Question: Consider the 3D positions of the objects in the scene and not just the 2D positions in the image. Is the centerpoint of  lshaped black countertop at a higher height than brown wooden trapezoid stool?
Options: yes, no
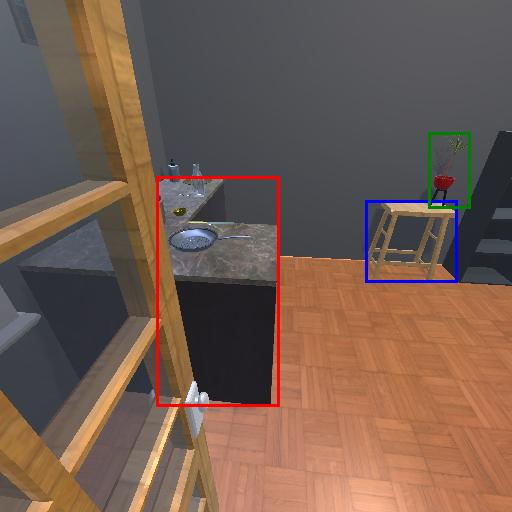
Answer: yes